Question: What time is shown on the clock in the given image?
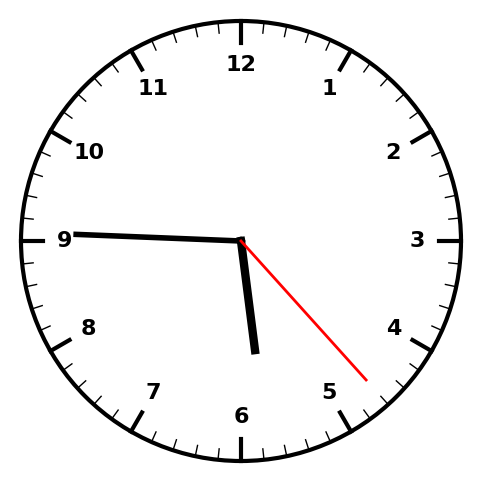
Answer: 05:45:23